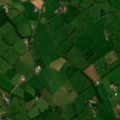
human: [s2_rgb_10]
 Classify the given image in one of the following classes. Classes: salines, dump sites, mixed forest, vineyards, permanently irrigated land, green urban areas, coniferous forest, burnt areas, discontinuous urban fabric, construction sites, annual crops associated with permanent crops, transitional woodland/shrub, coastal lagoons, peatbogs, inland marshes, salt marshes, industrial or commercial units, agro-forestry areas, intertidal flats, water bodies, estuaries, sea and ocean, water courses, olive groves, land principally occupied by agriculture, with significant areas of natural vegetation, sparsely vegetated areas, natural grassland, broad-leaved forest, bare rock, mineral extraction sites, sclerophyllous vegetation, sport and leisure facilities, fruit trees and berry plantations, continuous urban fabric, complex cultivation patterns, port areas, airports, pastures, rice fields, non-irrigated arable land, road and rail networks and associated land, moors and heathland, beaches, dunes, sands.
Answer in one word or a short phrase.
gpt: pastures